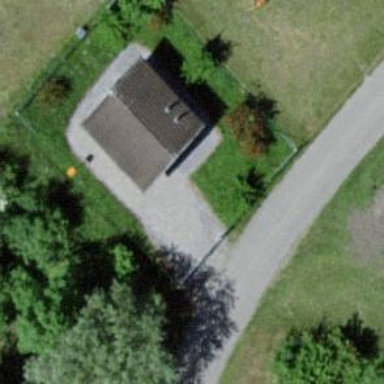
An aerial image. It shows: Swing gate barrier.